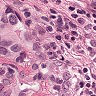
Metastatic tissue present: yes